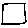
Label: square